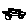
Label: car